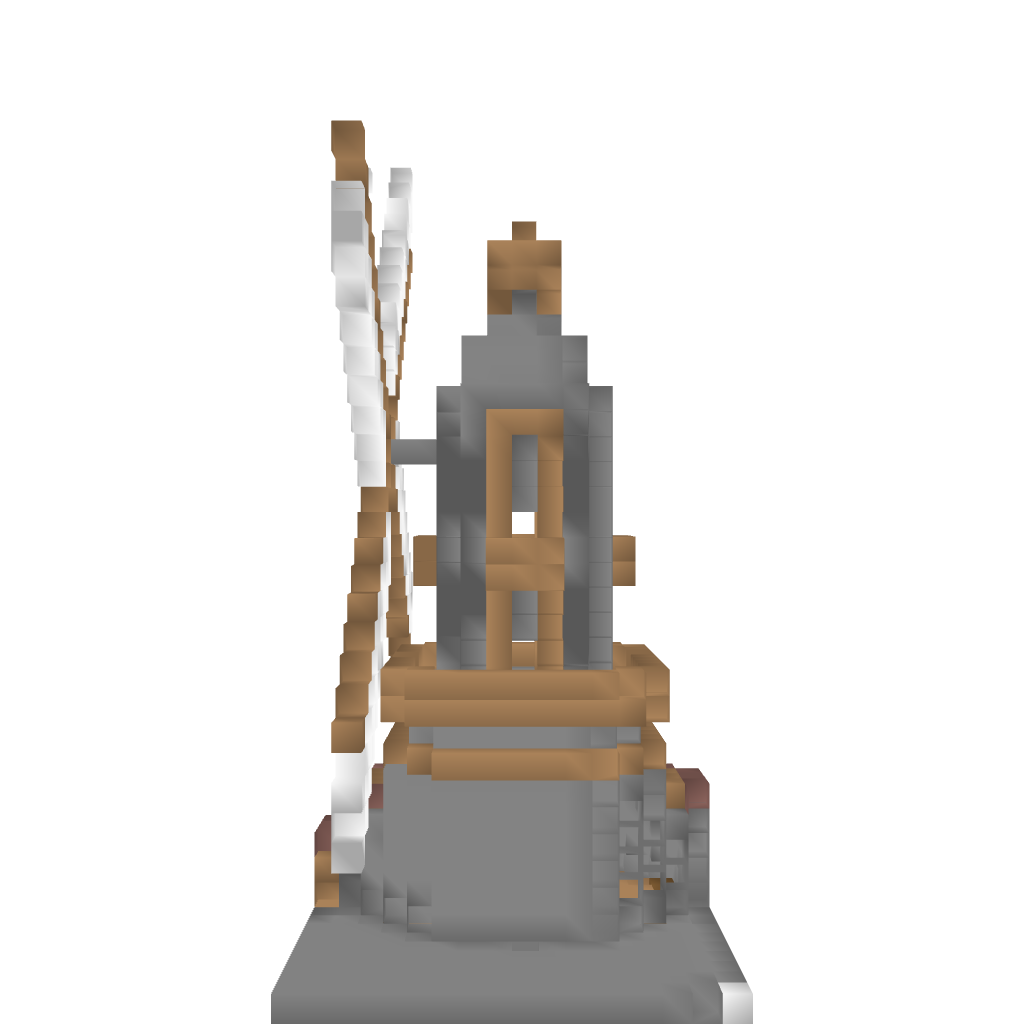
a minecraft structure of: Windmill 1 bad low quality